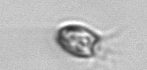
Label: Balanion